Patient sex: M
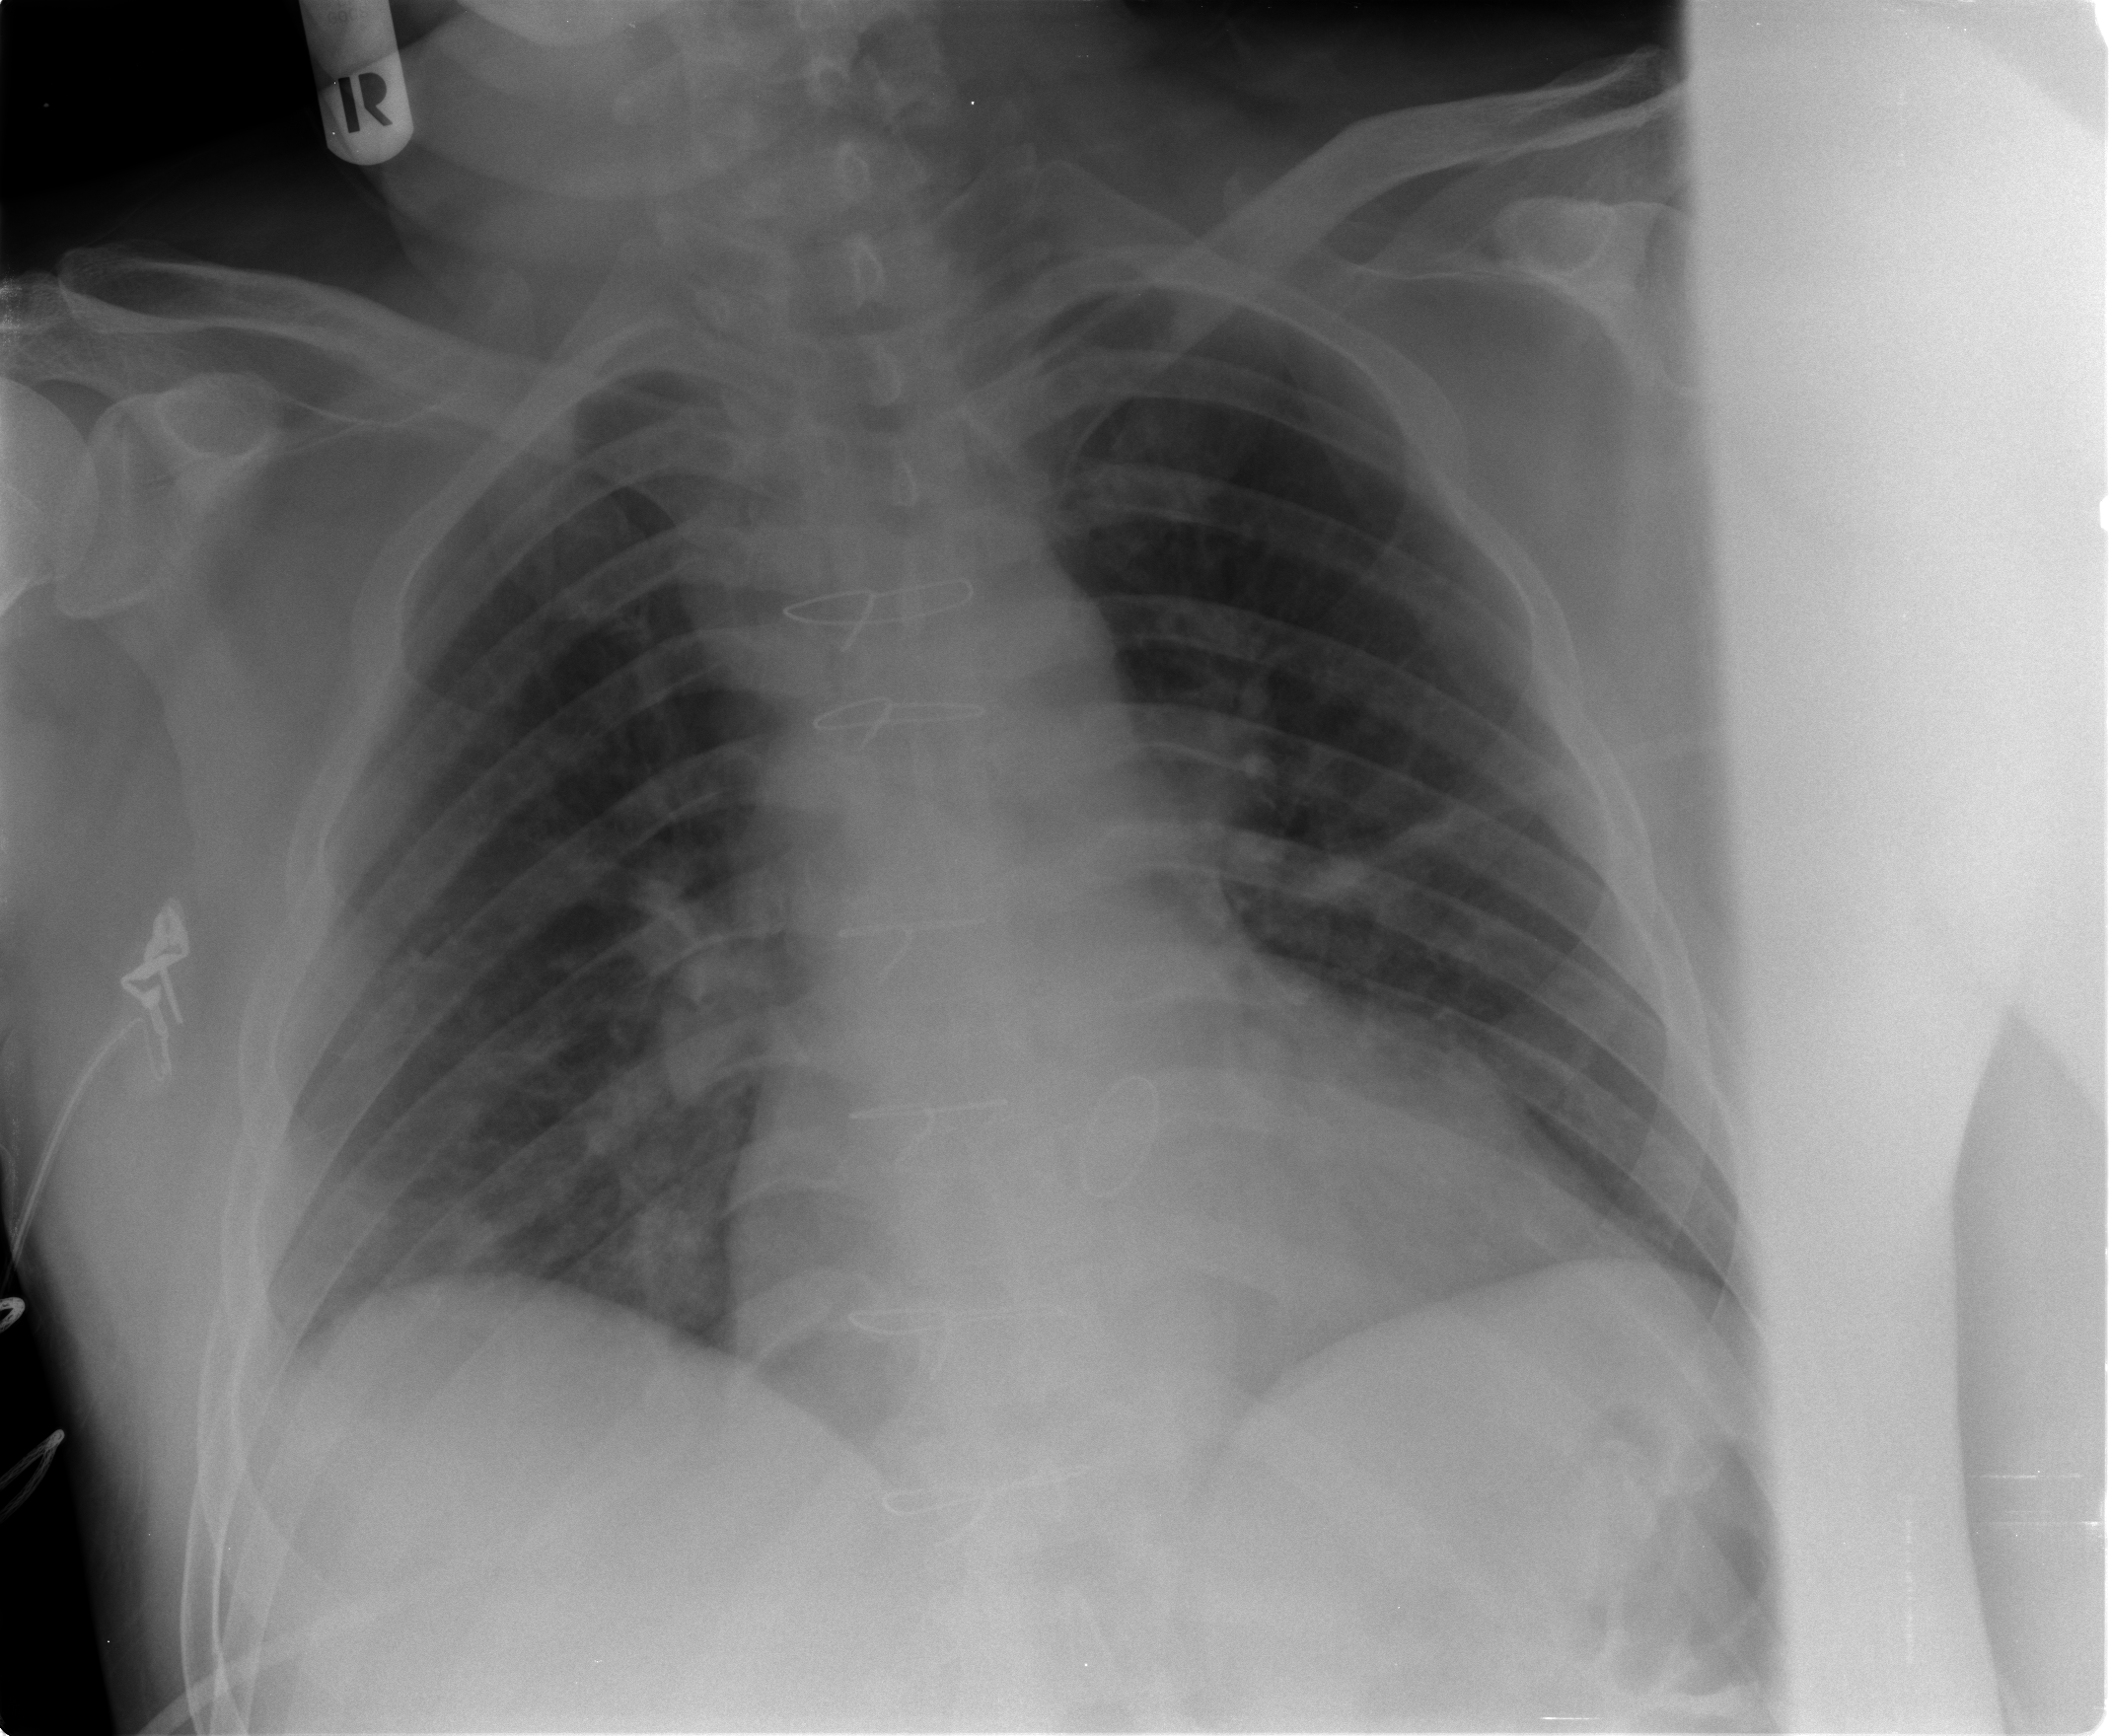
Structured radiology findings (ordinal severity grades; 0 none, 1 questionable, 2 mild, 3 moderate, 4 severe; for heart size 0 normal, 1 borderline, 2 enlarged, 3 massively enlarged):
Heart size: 2
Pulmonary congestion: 2
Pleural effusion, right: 2
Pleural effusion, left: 0
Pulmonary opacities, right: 2
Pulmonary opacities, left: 0
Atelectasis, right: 2
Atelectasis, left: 0